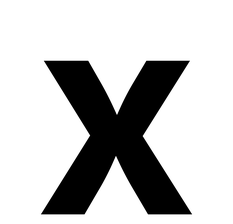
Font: Inter_Bold